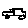
Label: car